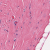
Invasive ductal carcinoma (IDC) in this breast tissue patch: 0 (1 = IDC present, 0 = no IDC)